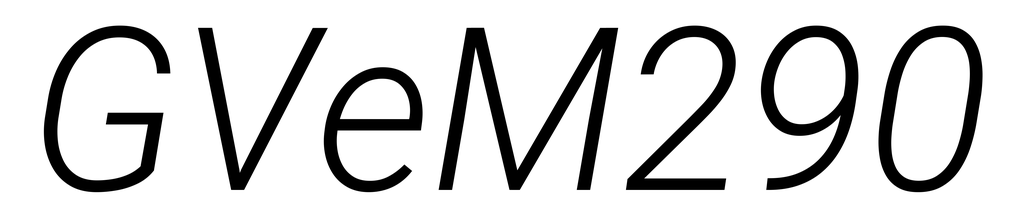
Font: Roboto-Italic_Light_Italic